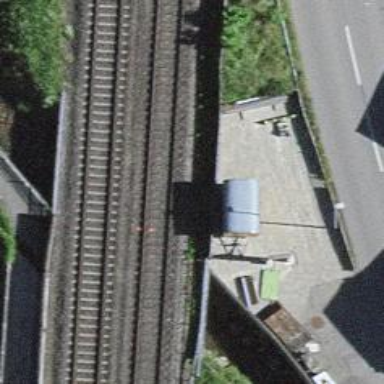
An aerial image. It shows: Railway bridge with electrified tracks and single contact line.